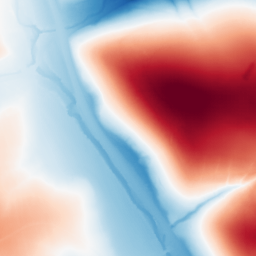
Category: trend_removal
Decomposition family: polynomial_high
Decomposition parameters: degree: 5
Upsampling method: sinc_hamming
Upsampling parameters: scale: 2
kernel_size: 8
Upsampling scale: 2